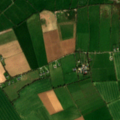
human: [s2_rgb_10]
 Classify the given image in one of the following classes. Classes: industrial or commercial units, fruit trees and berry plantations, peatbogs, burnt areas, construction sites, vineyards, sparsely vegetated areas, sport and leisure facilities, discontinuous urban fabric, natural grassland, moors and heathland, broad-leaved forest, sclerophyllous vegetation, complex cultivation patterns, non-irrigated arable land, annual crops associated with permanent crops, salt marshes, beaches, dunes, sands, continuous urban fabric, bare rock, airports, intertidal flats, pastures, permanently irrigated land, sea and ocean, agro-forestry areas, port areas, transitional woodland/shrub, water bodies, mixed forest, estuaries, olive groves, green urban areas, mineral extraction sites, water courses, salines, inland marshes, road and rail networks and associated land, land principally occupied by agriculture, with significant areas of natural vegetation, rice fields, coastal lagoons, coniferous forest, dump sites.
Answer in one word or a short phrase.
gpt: non-irrigated arable land, pastures